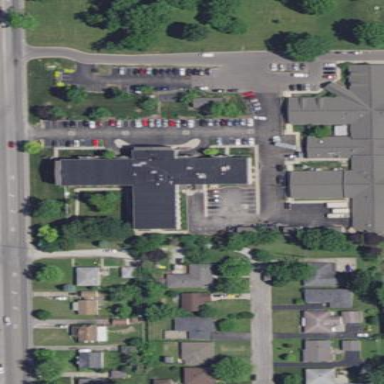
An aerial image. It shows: Nursing home.